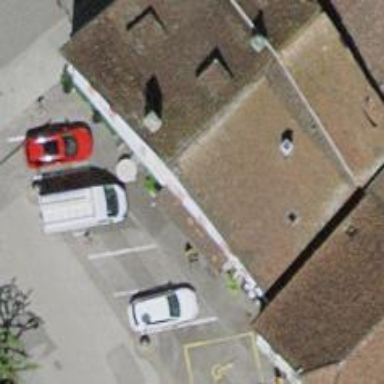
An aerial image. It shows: Café.